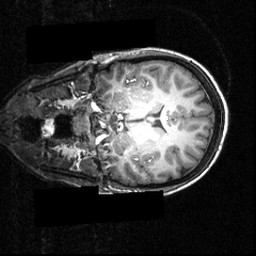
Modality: T1w
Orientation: coronal
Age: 21
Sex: female
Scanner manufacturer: siemens
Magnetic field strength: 3.951 T
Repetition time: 1.5 s
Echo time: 0.00335 s